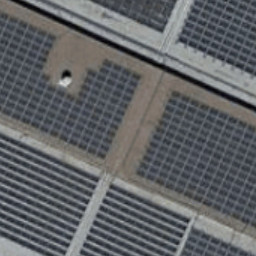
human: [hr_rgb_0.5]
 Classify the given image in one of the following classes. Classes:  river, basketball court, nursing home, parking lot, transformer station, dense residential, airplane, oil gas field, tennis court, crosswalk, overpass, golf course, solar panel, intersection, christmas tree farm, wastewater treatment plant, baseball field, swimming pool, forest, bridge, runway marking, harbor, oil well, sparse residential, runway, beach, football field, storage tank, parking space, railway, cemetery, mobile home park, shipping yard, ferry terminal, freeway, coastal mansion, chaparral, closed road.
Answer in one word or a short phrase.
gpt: solar panel